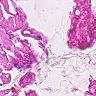
Metastatic tissue present: no